Question: I'm writing an app where people can do audits in grocery stores.
The answers (answers are "1" or "0") are in several columns (see screenshot) and all these answers are connected to an 'audit_ID'. Does anyone know the SQL query to get a 'SUM' for several columns where the 'audit id' = x?

The answer the query should return (based on the screenshot) should be '9'.
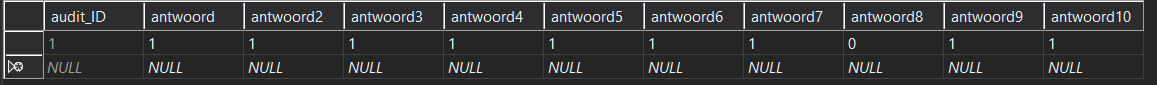
Answer: You can try simple 'SUM'.
'SELECT antwoord+antwoord2+..+antwoord10 FROM [TABLE] where audi_ID=1'
This query sum your all antwoord values.